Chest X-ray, AP view. Patient: 31 years old, sex M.
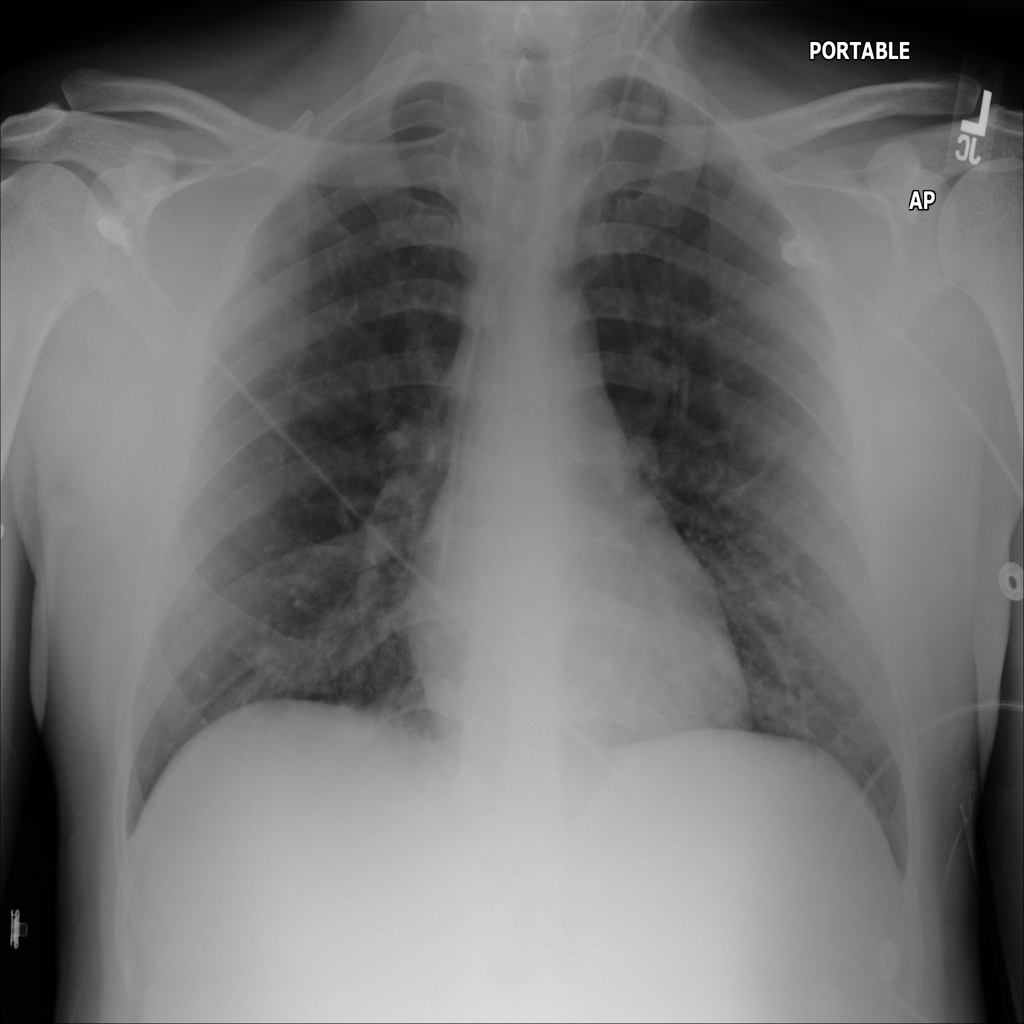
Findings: No Finding